Interaction volume radius: 5 \u00c5
Interaction volume height: 35 \u00c5
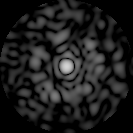
Disorder parameter: 0.8474